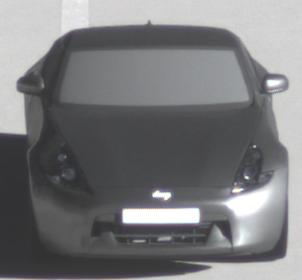
Make: Nissan
Model: 370Z Coupé
Detailed model: 370Z (Z34) Coupé
Model produced from: 2009/12
Model produced until: 2013/03
Doors: 3
Color: gray
Road condition: dry road
Daytime: morning or afternoon
Contrast: high contrast